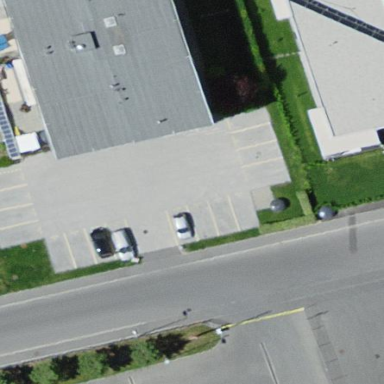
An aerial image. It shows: Parking area with surface.